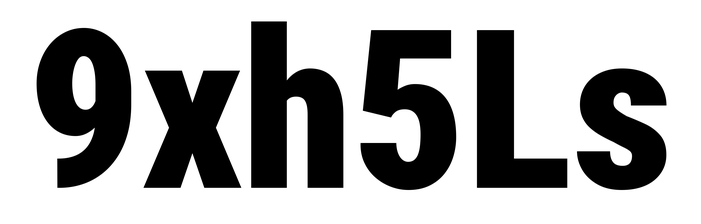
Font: Roboto_Condensed_Black